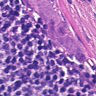
Metastatic tissue present: yes